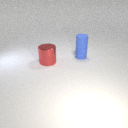
small blue rubber cylinder to the right of large red metal cylinder